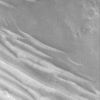
Label: not_dusty